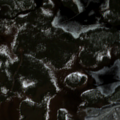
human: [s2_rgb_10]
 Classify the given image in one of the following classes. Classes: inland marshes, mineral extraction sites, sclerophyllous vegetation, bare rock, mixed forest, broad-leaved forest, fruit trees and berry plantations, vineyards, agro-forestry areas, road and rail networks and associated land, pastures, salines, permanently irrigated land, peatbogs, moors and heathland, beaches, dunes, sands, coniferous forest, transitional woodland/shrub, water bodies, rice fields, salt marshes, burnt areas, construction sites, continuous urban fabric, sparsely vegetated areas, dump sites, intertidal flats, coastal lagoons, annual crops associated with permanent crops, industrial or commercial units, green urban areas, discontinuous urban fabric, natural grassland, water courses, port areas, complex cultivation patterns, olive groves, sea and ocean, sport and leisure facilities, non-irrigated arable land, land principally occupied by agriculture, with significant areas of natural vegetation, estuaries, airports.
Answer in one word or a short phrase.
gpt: coniferous forest, peatbogs, water bodies